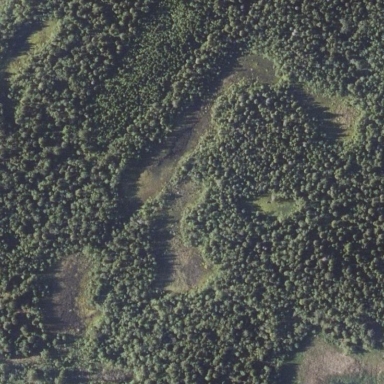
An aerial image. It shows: Bog wetland area.